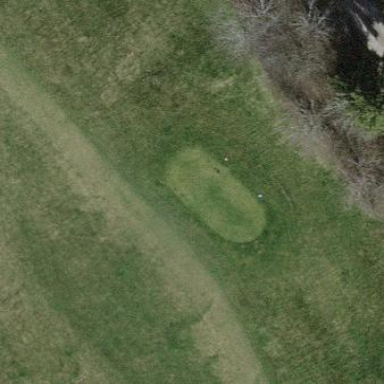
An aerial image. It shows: Golf tee on the ground.